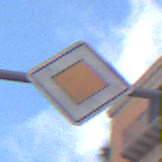
Verkehrszeichen: Vorfahrtsstrasse
Umgebung: Outdoor, Urban
Tageszeit: MorningAfternoon
Wetter: PartlyCloudy
Licht: Natural
Jahreszeit: NotSpecified
Kontrast: LowContrast